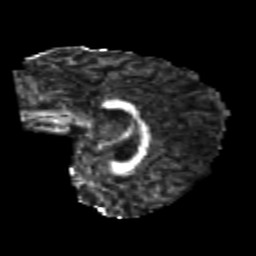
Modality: FA
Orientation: sagittal
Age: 22
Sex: female
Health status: healthy
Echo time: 0.074 s